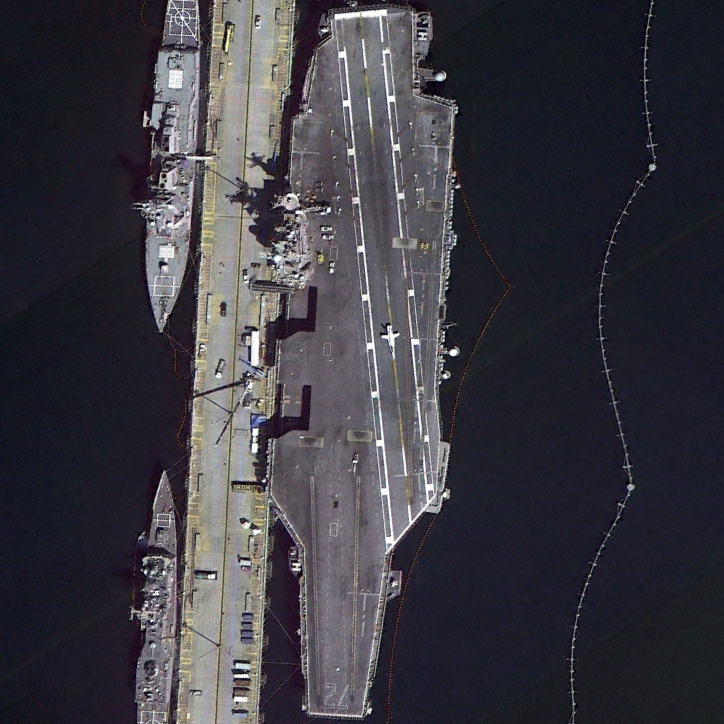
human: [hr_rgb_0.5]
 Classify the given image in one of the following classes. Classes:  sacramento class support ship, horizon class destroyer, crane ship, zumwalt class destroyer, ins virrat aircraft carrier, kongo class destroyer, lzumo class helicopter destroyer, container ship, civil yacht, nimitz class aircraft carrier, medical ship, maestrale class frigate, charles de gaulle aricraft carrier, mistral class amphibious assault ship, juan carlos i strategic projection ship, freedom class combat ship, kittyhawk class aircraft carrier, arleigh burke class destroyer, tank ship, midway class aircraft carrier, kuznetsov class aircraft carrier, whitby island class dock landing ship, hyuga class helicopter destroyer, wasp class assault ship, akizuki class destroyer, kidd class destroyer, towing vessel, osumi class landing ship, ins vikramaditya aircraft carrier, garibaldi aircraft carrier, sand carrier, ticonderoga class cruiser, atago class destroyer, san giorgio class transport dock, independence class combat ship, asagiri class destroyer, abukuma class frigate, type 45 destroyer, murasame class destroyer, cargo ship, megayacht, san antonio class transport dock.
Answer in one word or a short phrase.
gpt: Nimitz class aircraft carrier